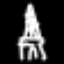
Label: The Eiffel Tower